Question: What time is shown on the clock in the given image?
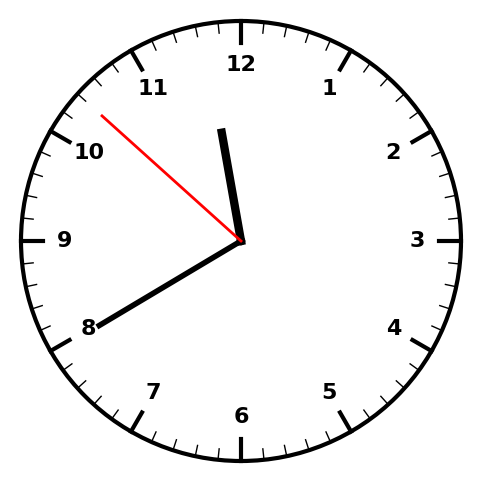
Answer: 11:39:52